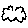
Label: cloud